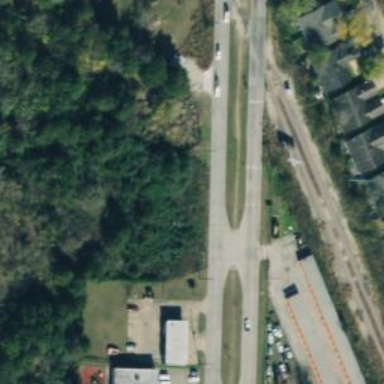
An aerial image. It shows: Primary link highway.